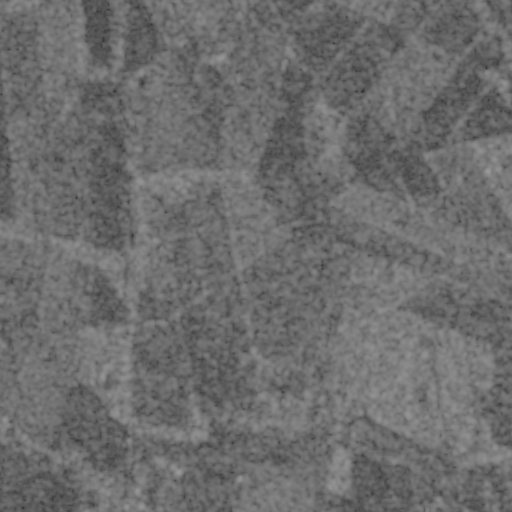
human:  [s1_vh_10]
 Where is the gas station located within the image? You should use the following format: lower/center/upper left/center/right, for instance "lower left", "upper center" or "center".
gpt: The gas station is located in the lower left of the image.
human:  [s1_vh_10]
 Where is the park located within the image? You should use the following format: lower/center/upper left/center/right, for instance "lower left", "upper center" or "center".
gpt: The park is located in the lower left of the image.
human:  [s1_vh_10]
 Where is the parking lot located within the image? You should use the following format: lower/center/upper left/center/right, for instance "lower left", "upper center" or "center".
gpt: The parking lot is located in the lower left of the image.
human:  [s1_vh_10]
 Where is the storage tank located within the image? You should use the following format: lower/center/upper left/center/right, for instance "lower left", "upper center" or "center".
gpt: The storage tank is located in the lower left of the image.
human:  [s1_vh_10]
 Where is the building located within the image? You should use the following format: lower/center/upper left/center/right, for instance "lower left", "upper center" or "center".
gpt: There is no building in the image.

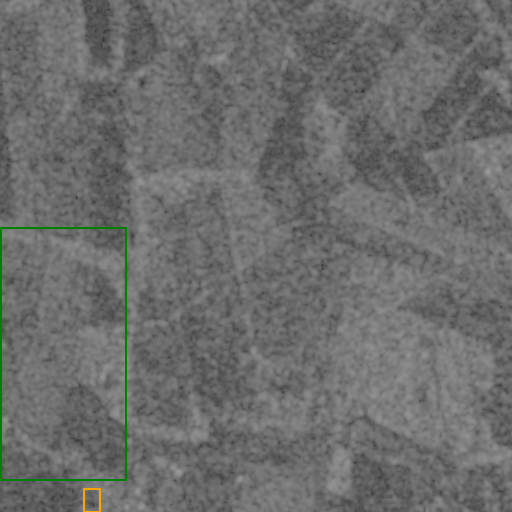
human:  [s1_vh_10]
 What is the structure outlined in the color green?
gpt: The structure outlined in green is a crop field.
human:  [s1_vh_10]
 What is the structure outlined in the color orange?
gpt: The structure outlined in orange is a park.
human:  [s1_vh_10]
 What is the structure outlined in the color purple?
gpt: There is no purple outline.